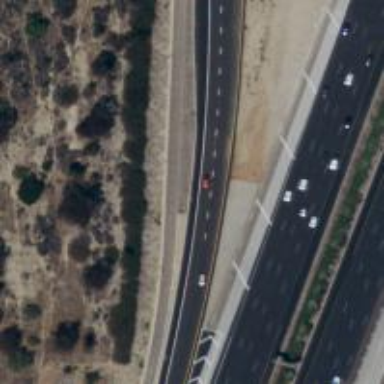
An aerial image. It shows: Motorway link.